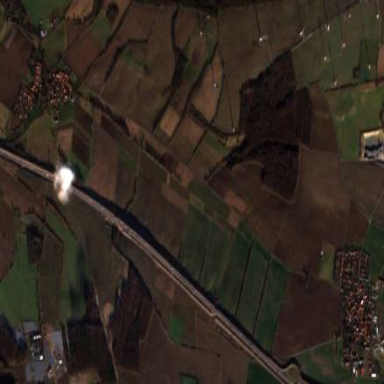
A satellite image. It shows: Motorway area.